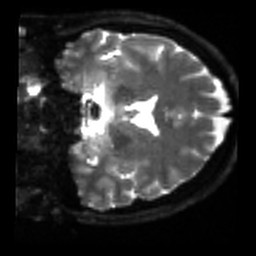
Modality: sbref
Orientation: coronal
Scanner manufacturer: siemens
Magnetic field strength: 3 T
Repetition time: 4 s
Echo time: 0.0594 s